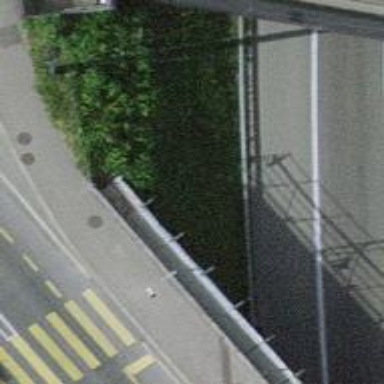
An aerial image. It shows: Street cabinet used for traffic control.